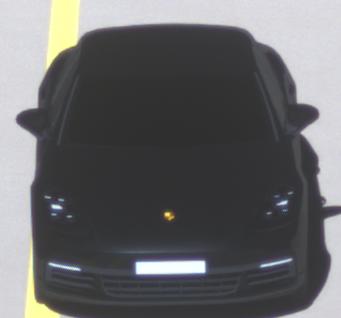
Make: Porsche
Model: Panamera
Detailed model: Panamera (971)
Model produced from: 2016/11
Model produced until: 2018/08
Doors: 5
Color: black
Road condition: dry road
Daytime: morning or afternoon
Contrast: high contrast